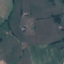
Land use / land cover class: Pasture